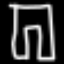
Label: pants